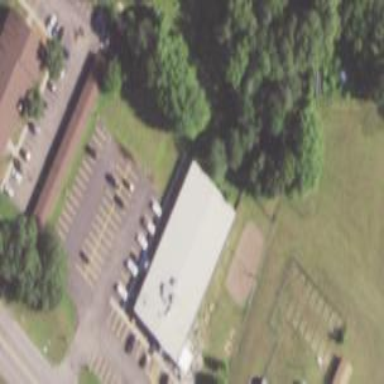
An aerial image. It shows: Building with bowling alley inside.